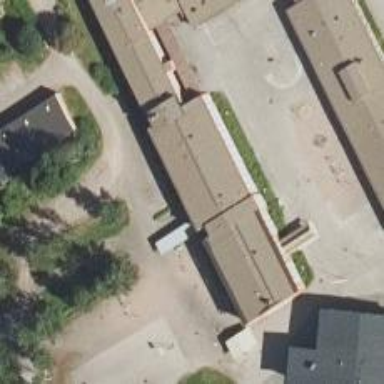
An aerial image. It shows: School.